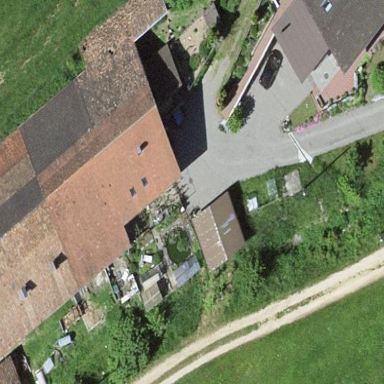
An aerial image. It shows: Farmyard area.